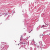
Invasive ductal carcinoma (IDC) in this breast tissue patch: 0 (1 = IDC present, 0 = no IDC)